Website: macys
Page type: customer-info-address
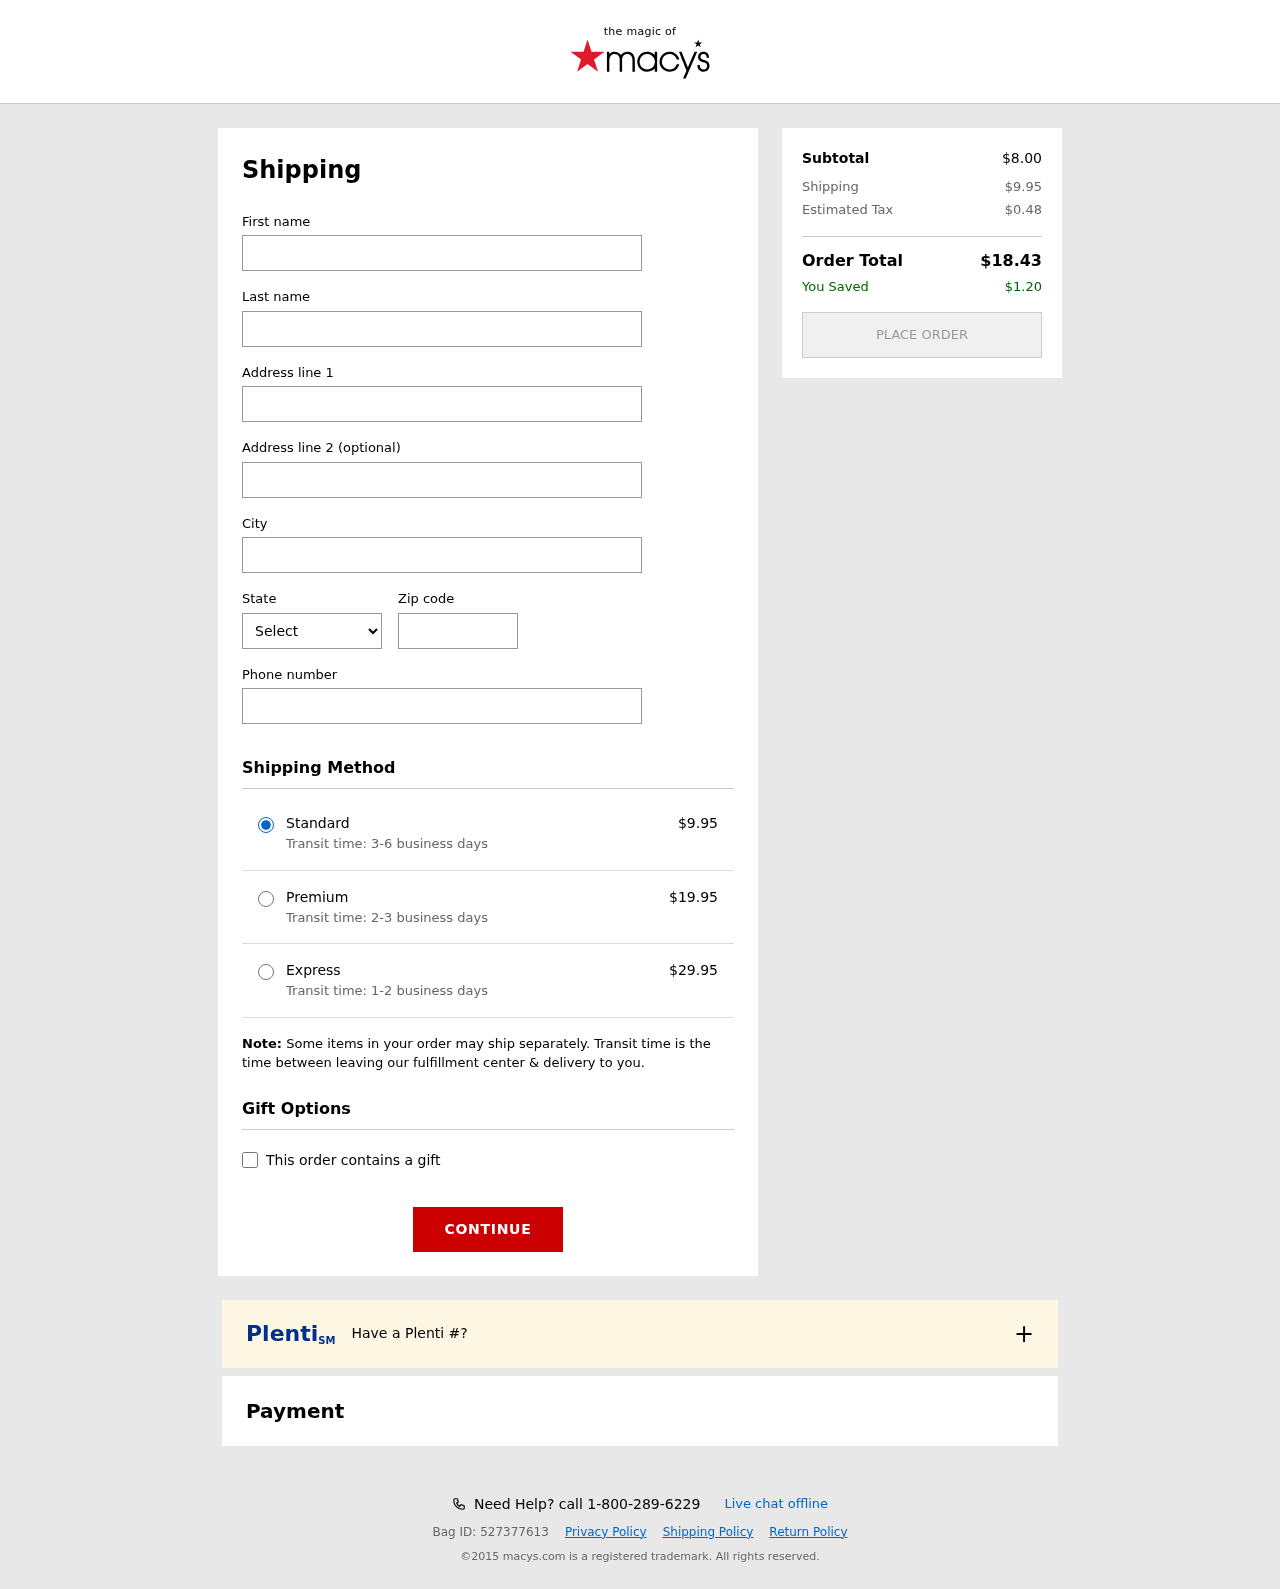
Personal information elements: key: PII_CITY
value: Port Saraberg
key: PII_FIRSTNAME
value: Gina
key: PII_LASTNAME
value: Woods
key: PII_PHONE
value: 9459094027
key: PII_POSTCODE
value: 83495
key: PII_STATE_ABBR
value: UT
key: PII_STREET
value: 891 Flynn Land Apt. 609
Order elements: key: ORDER_SHIPPING_COST
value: $9.95
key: ORDER_SHIPPING_COST_PREMIUM
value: $19.95
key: ORDER_SHIPPING_COST_EXPRESS
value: $29.95
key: ORDER_SUBTOTAL
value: $8.00
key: ORDER_TAX
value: $0.48
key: ORDER_TOTAL
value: $18.43
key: ORDER_SAVINGS
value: $1.20